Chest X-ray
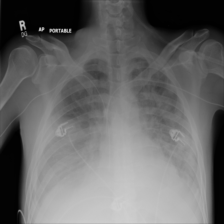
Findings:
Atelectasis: negative
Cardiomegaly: negative
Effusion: positive
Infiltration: negative
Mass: negative
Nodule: negative
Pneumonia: positive
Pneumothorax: negative
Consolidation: negative
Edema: positive
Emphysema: negative
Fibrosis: negative
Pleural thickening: positive
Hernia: negative